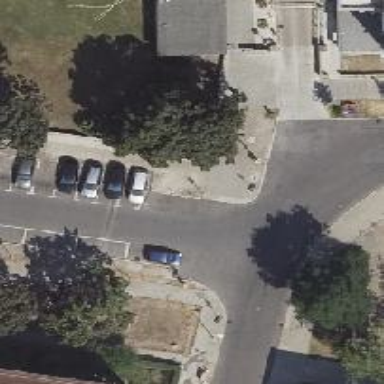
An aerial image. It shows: Unmarked road crossing.